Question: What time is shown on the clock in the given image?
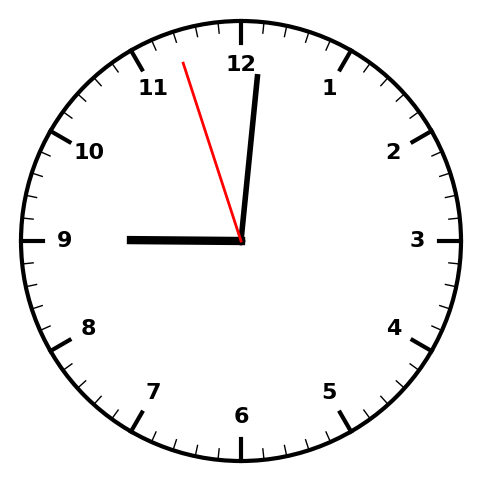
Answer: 09:00:57